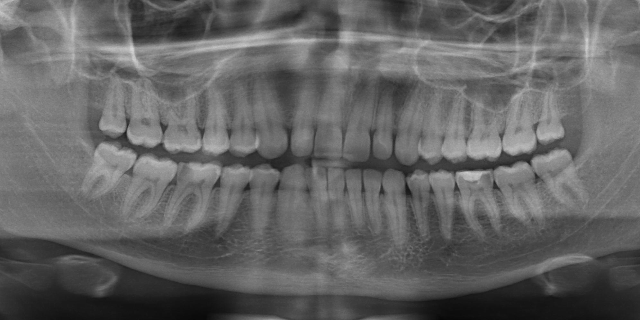
adult